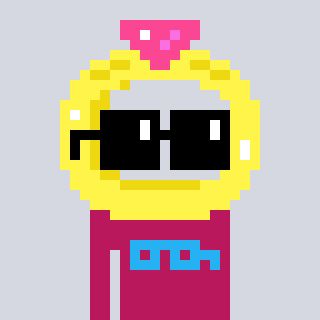
a pixel art character with square black sunglasses, a ring-shaped head and a darkpink-colored body on a cool background